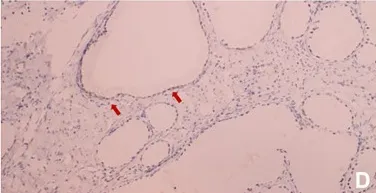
P53 (wild type). All immunohistological (IHC) were x 100.
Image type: pathology (immunostaining)